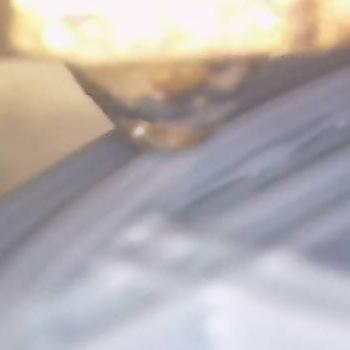
Flow rate: 56%